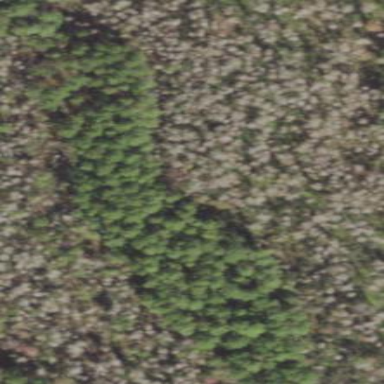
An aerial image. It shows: Woodland consisting mainly of needle-leaved trees.